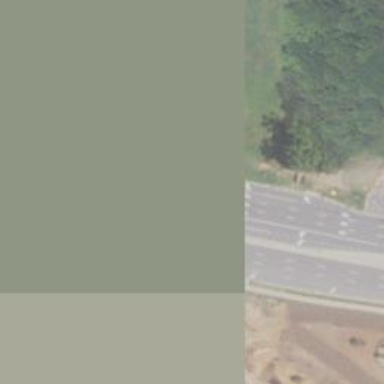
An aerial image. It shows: Primary link highway.